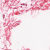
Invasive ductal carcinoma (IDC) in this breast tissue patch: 0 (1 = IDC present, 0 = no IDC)